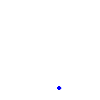
Particle: proton